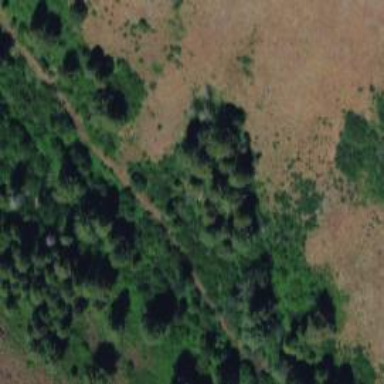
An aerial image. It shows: Path.